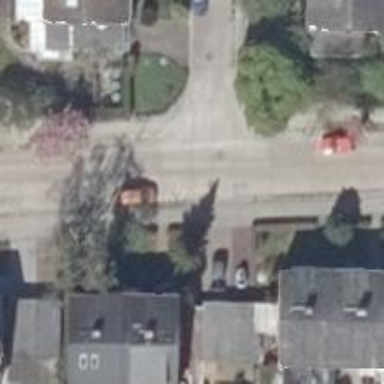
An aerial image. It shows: Footway crossing.